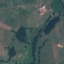
Land use / land cover: Pasture